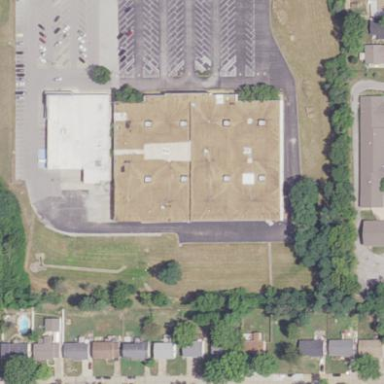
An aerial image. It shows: Retail building.